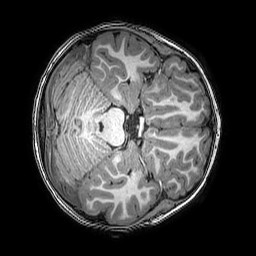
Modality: T1w
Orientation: axial
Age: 7
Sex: female
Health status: healthy